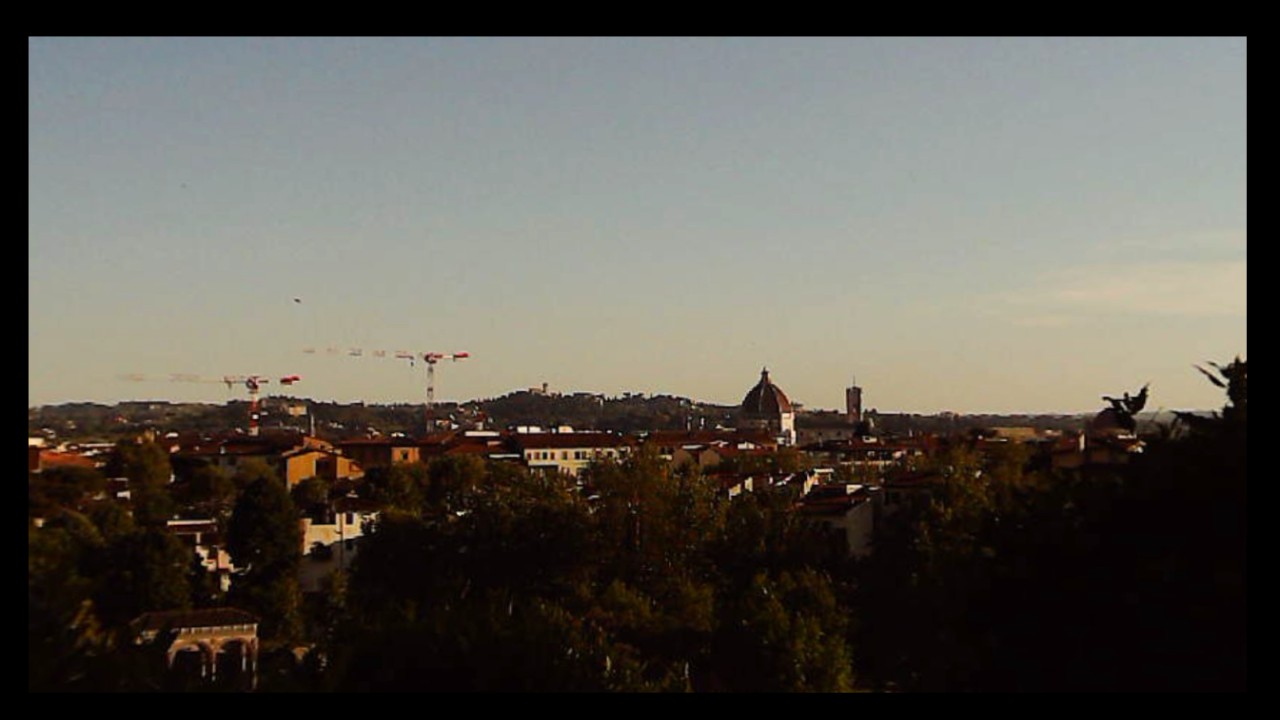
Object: Betafpv air75